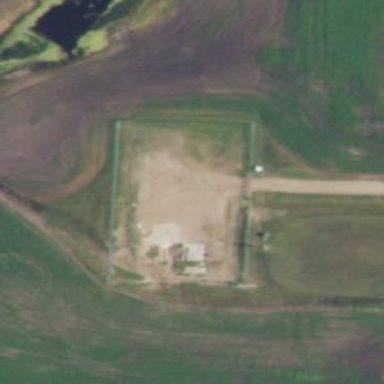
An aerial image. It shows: Military bunker surrounded by fence. The area is designated for military land use.